Interaction volume radius: 5 \u00c5
Interaction volume height: 10 \u00c5
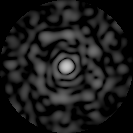
Disorder parameter: 0.8355